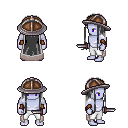
a pixel art fantasy rpg character, male body template, dark elf, purple skin, gray cape, white pants, gray extra-long hairstyle, chain helm, leather bracers, dagger, four views (front, back, left, right), 2x2 character sprite sheet, small pixel art, hard edges, no anti-aliasing